Question: I'm trying to do some practices on a MDI application in Microsoft Visual Studio 2012 but it seems that I'm doing something wrong.
I made a new project and changed the property of the first form to . Then I add a new form by right clicking the project in solution explorer and selecting .
I'm trying to set property of form2 to the MDI Container form, but it seems that form2 has no property.
Here's the properties of form2 sorted alphabetically.

Of course I can open form2 as a child form this way:
'''
form2 newMDIChild = new form2();
newMDIChild.MdiParent = this;
newMDIChild.Show();
'''
I just wondered why the forms has no property.
According to <URL> the child forms have a property.
Any kind of help is much appreciated.
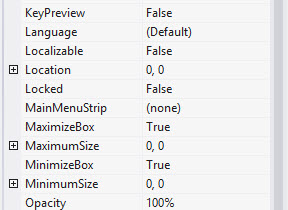
Answer: You're doing it right, instantiating the new form and assigning 'MdiParent' there. Really there IS such a property, and in your code you're using it:
'''
newMDIChild.MdiParent = this;
'''
This is perfectly fine and the normal way of doing it.
Now, what you're pointing is that the designer doesn't shows it, which is also true. That don't means that the property don't exist (it does, and you're using it in fact!). Why it isn't in the designer property sheet is another history, totally irrelevant, but I suppose that it has to do with the fact that it's difficult, if not impossible to properly set 'MdiParent' at design time. If you think about it, it must contain an instance of another form (with it's 'IsMdiContainer' set to 'true'). At design time, you don't have any instances of anything, as they're created as your program runs. There is no way that you can set it beforehand, as you must normally pass another form to it, which you can't know while designing.